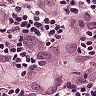
Metastatic tissue present: yes